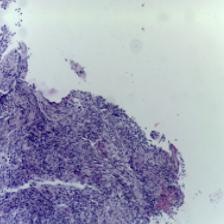
Diagnosis: OSCC